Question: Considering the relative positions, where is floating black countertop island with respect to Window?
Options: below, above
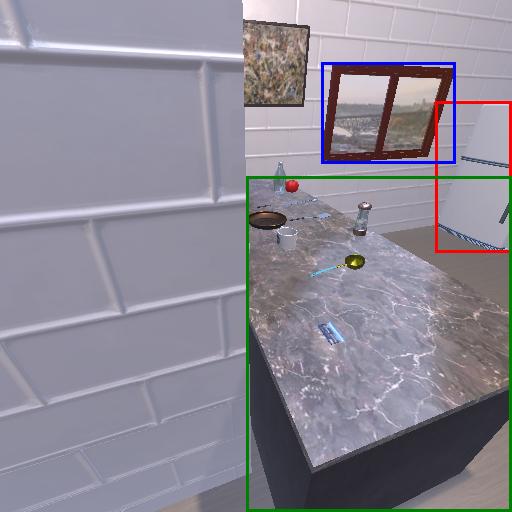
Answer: below